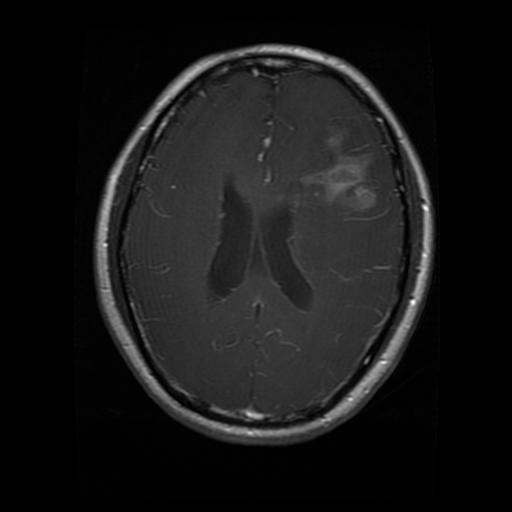
Label: glioma